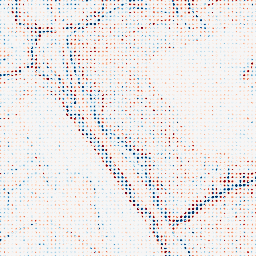
Category: edge_preserving
Decomposition family: anisotropic_diffusion
Decomposition parameters: iterations: 20
kappa: 100
gamma: 0.05
Upsampling method: sinc_blackman
Upsampling parameters: scale: 8
kernel_size: 4
Upsampling scale: 8